Interaction volume radius: 10 \u00c5
Interaction volume height: 15 \u00c5
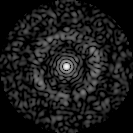
Disorder parameter: 0.8141